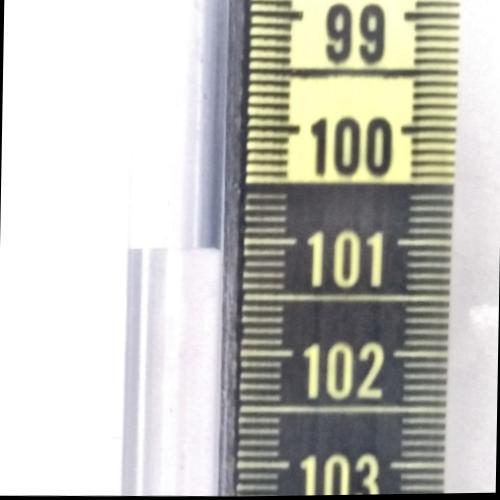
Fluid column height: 101.1 cm